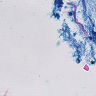
Metastatic tissue present: no